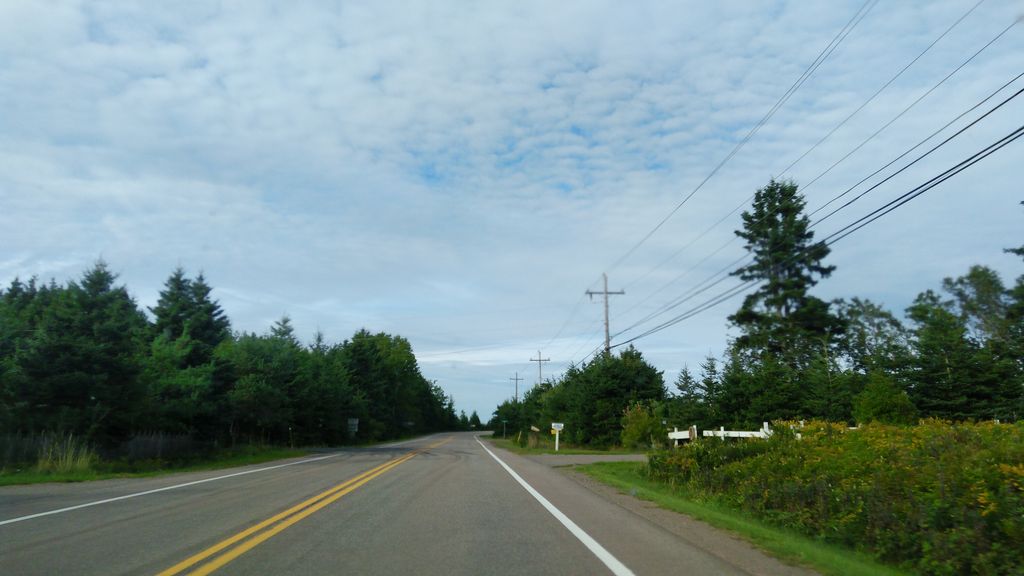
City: charlottetown